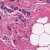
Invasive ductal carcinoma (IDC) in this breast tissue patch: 0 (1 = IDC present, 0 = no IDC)